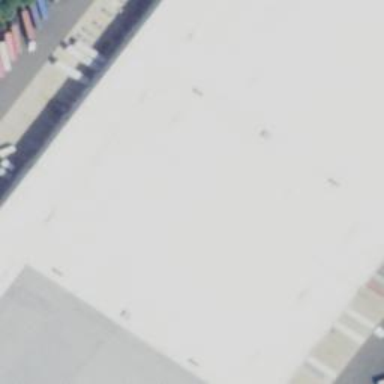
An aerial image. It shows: Silver warehouse.